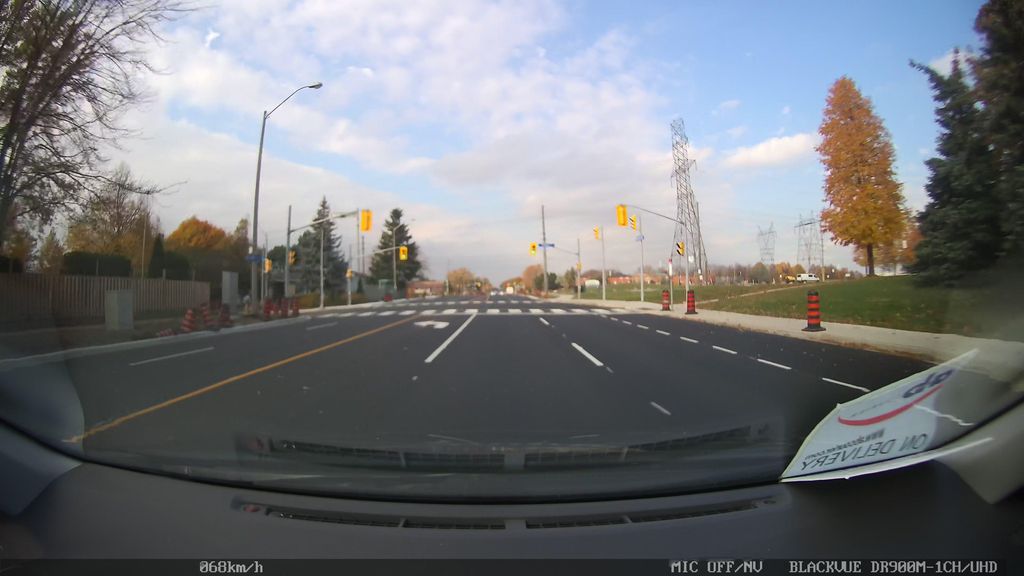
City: toronto